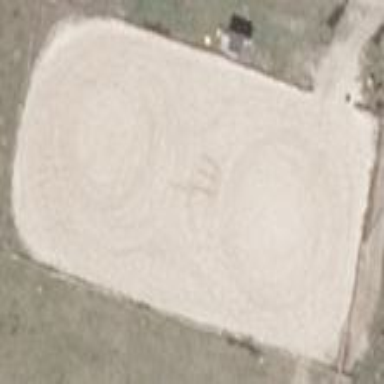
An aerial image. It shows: Equestrian pitch for leisure land activities.